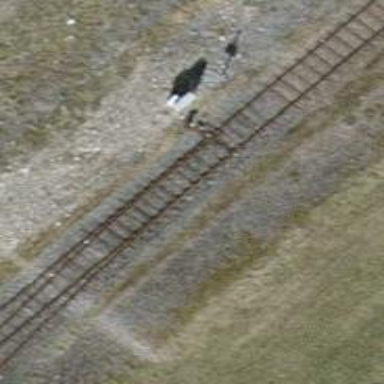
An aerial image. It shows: Railway switch.